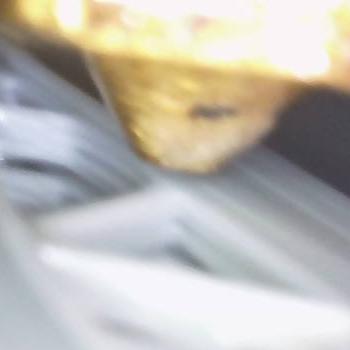
Flow rate: 48%